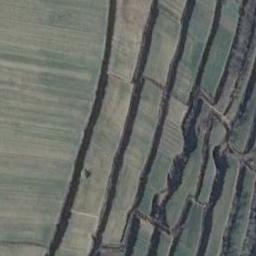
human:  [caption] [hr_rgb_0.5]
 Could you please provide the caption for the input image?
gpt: Most of the terraces are bare land .

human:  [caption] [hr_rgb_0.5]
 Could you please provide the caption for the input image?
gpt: A large layer of brown and green mixed terraces .

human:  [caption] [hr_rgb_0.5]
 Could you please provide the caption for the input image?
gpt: There are bare and green terrace .

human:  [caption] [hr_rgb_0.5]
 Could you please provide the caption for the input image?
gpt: There are many green plants on the terrace .

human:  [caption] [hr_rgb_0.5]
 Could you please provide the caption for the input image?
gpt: There are many green terraces arranged neatly .